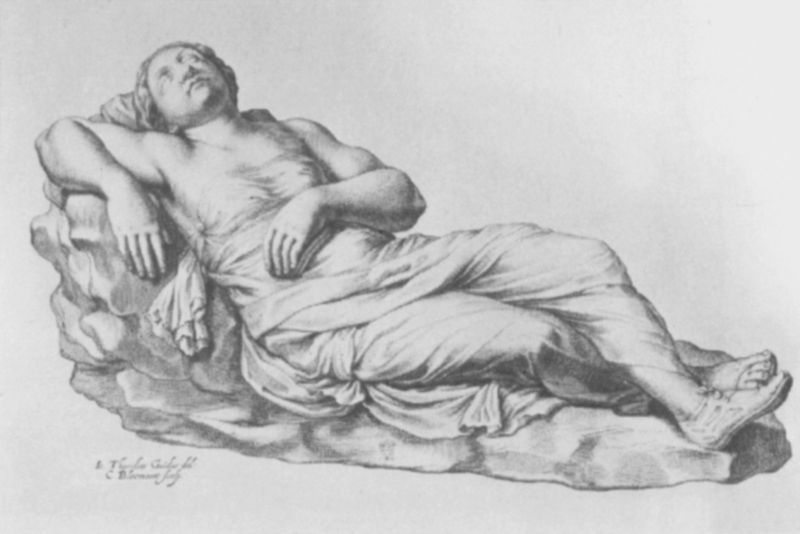
Titel: Schlafende Nymphe
Institution: Rom, Galleria Giustiniana
Schlagwörter: hand, mann, schlaf, finger, frankreich, frau, grau, kleid, mund, nase, schwarz, skizze, weiss, zeichnung, tuch, arme, bibel, stein, tod, hände, signatur, hügel, haare, kinn, engel, skulptur, schrift, sofa, liegen, ruhen, schlafen, schuhe, schule, studie, übung, fels, bett, deutsch, sandalen, religion, entwurf, mythologie, sandale, toga, lernen, akademie, 1600, 160, augens